Question:
i have a web service developed with 'PHP' bith (client and server ) using Libraries .. i required to connect the web services sever to a 'C#' winforms app to do the processing of the data which come to the server .. is it possible to do ?
connect to a web-service as a client in C# is fine but interconnect with the web service server ?
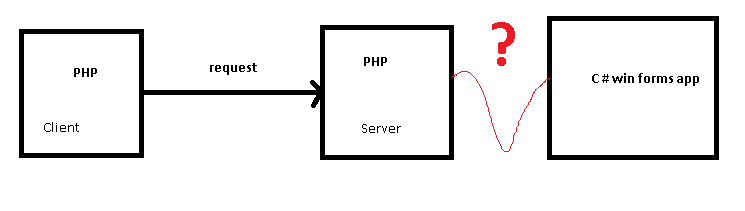
Answer: used a 'SOAP' to solve this issue